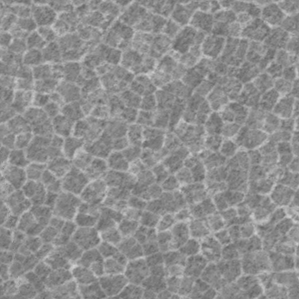
Label: frost